Question: I am trying to add colors to my input statement in the windows command line using the library Clint.
'''
from clint.textui import colored, puts,prompt
puts(colored.yellow("Hello!!!
"))
user_number = prompt.query(str(colored.cyan('
Please enter something:
')))
'''
I can't figure out why the cyan color not showing up. Attached is the view from the command line. Thanks!

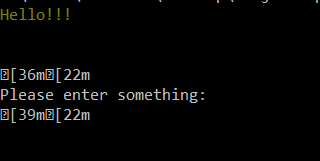
Answer: Here is the definition of the query function in the file prompt.py from the clint lib
'''
def query(prompt, default='', validators=None, batch=False):
# Set the nonempty validator as default
if validators is None:
validators = [RegexValidator(r'.+')]
# Let's build the prompt
if prompt[-1] is not ' ':
prompt += ' '
if default:
prompt += '[' + default + '] '
# If input is not valid keep asking
while True:
# If batch option is True then auto reply
# with default input
if not batch:
user_input = raw_input(prompt).strip() or default
else:
print(prompt)
user_input = ''
# Validate the user input
try:
for validator in validators:
user_input = validator(user_input)
return user_input
except Exception as e:
puts(yellow(e.message))
'''
you can see that you can't print a colorful text like you are trying to achieve, since it expects
a literal string as an argument, we can alter the query function to work as expected like this
'''
from clint.textui import colored, puts, prompt, validators as validators_module
from re import match
prompt_colors = {
"red": colored.red, "green": colored.green, "yellow": colored.yellow, "blue": colored.blue,
"black": colored.black, "magenta": colored.magenta, "cyan": colored.cyan, "white": colored.white
}
def new_query(prompt, color, default='', validators=None, batch=False):
# Set the nonempty validator as default
if validators is None:
validators = [validators_module.RegexValidator(r'.+')]
# Let's build the prompt
if prompt[-1] is not ' ':
prompt += ' '
if default:
prompt += '[' + default + '] '
# If input is not valid keep asking
while True:
# If batch option is True then auto reply
# with default input
if not batch:
# now the output is colored as expected
puts(prompt_colors<URL>
user_input = input().strip() or default
else:
print(prompt)
user_input = ''
# Validate the user input
try:
for validator in validators:
user_input = validator(user_input)
return user_input
except Exception as e:
puts(yellow(e.message))
# now the query function is customized as per our needs
prompt.query = new_query
puts(colored.yellow("Hello!!!
"))
user_input = prompt.query("Please enter something: ", "cyan")
'''
<URL>
I think the changes are clear enough and do not need explanation, but if you have some questions I would be glad to answer'em in the comments section